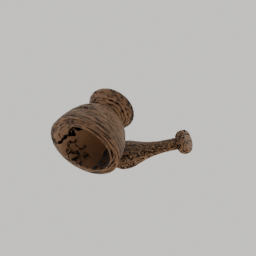
Label: tools